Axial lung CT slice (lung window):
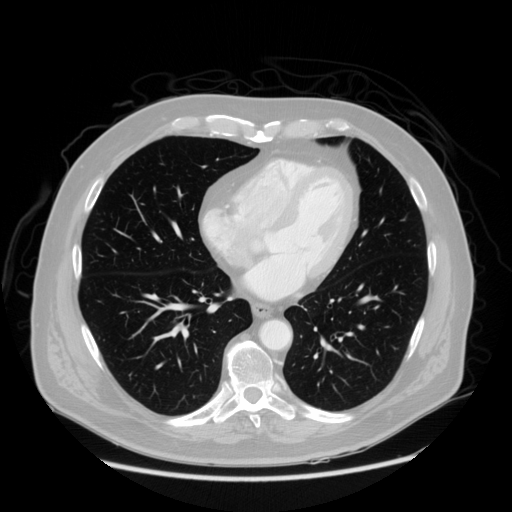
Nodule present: no